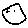
Label: smiley face